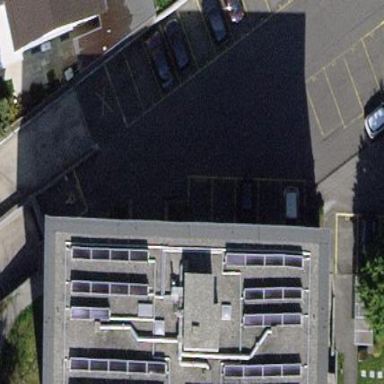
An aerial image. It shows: Street side parking area.